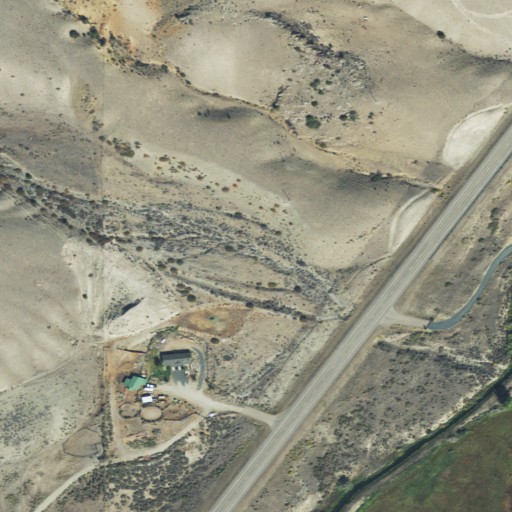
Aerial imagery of valley in Montana named Blackman Gulch containing grassland, low intensity development, shrub, pasture, and open development